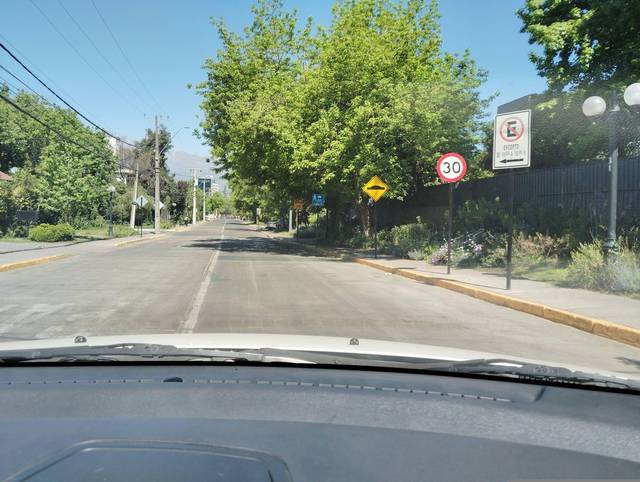
Region: Chile
Coordinates: -33.418, -70.621